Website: lowes
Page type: billing-address
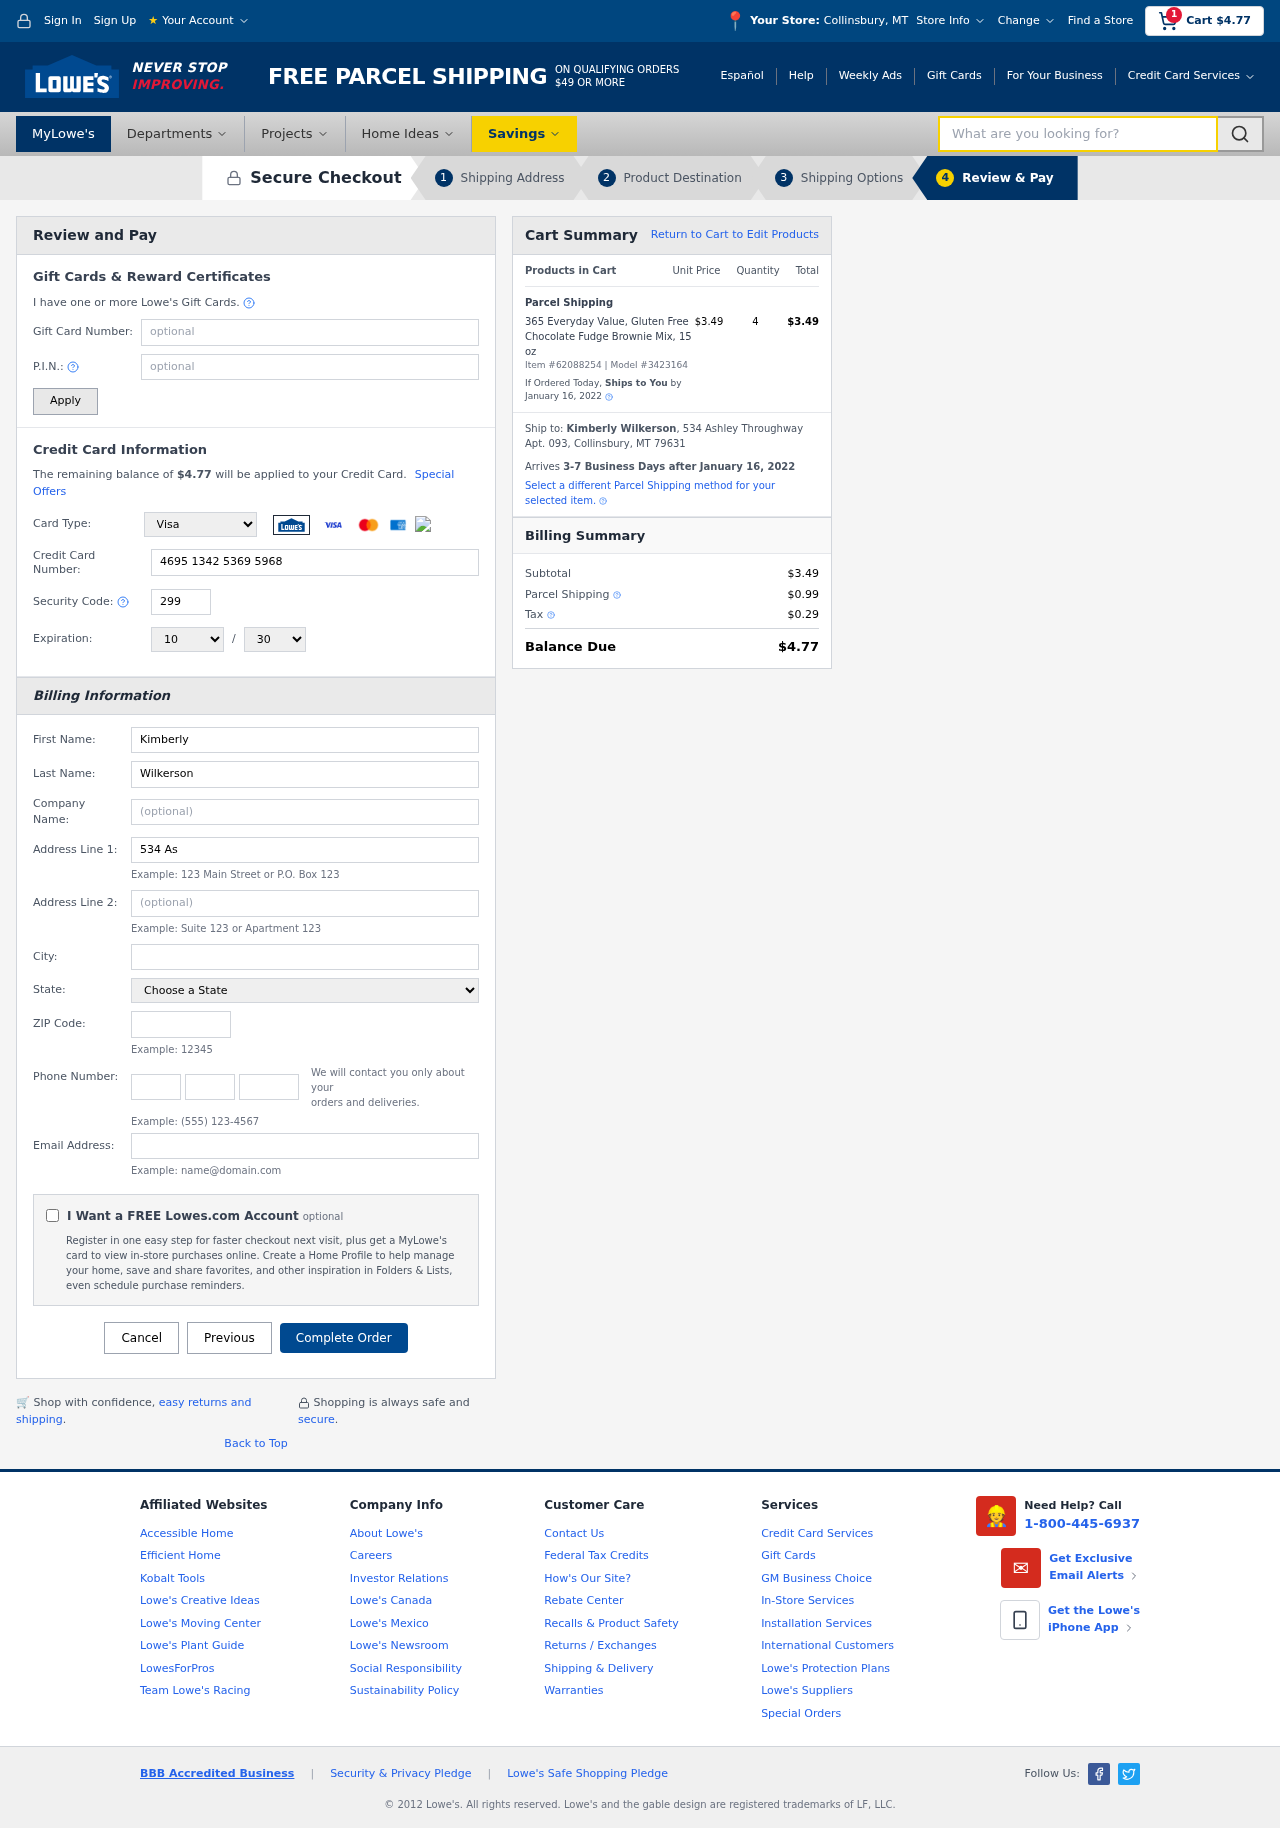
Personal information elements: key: PII_CARD_CVV
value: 299
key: PII_CARD_EXPIRY_MONTH
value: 10
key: PII_CARD_EXPIRY_YEAR
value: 30
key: PII_CARD_NUMBER
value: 4695 1342 5369 5968
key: PII_CARD_TYPE
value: Visa
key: PII_CITY
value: Collinsbury
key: PII_CITY_STATE
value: Collinsbury, MT
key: PII_EMAIL
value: kwilkerson@yahoo.com
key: PII_FIRSTNAME
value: Kimberly
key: PII_FULLNAME
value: Kimberly Wilkerson
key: PII_LASTNAME
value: Wilkerson
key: PII_PHONE_AREA
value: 339
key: PII_PHONE_PREFIX
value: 743
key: PII_PHONE_SUFFIX
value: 9813
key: PII_POSTCODE
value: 79631
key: PII_STATE
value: Montana
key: PII_STREET
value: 534 Ashley Throughway Apt. 093
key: PII_CITY_STATE_ZIP
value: Collinsbury, MT 79631
Product elements: key: PRODUCT1_NAME
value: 365 Everyday Value, Gluten Free Chocolate Fudge Brownie Mix, 15 oz
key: PRODUCT1_PRICE
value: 3.49
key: PRODUCT1_QUANTITY
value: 4
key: PRODUCT_ITEM_NUMBER
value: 62088254
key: PRODUCT_MODEL_NUMBER
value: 3423164
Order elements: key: ORDER_SUBTOTAL
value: $4.77
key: ORDER_TOTAL
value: $4.77
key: ORDER_SHIPPING_DATE
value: January 16, 2022
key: ORDER_SUBTOTAL
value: $3.49
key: ORDER_DELIVERY_DATE
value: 3-7 Business Days after January 16, 2022
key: ORDER_SHIPPING_DATE2
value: January 16, 2022
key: ORDER_SUBTOTAL2
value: $3.49
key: ORDER_SHIPPING_COST
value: $0.99
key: ORDER_TAX
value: $0.29
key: ORDER_TOTAL2
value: $4.77
Search elements: key: HEADER_SEARCH
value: What are you looking for?